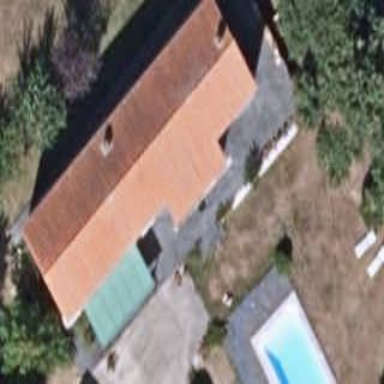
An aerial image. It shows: Simple house.